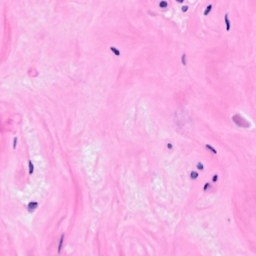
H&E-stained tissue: Breast